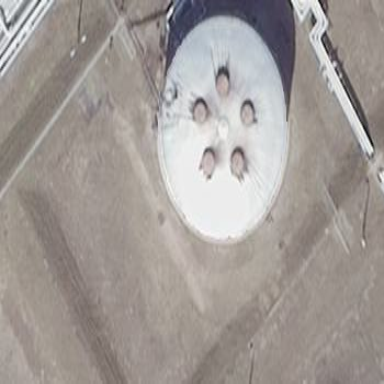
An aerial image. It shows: Storage tank that is man-made.